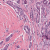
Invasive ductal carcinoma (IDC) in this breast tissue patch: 1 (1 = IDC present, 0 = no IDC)